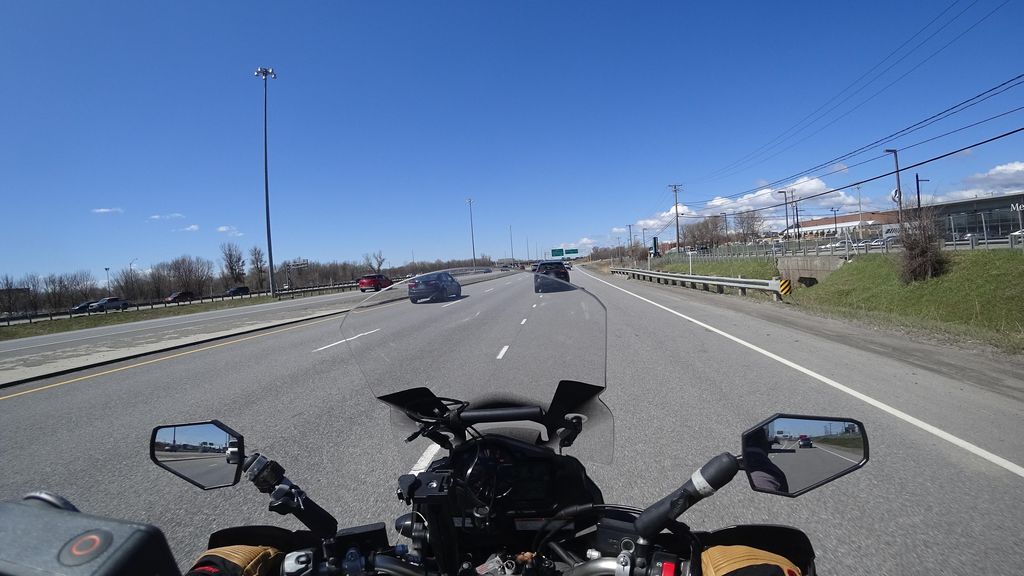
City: quebec_city